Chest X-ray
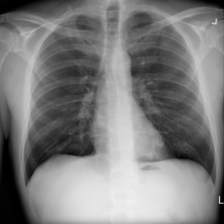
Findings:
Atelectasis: negative
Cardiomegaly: negative
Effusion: negative
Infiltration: negative
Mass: negative
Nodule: positive
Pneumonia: negative
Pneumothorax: negative
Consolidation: negative
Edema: negative
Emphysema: negative
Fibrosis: negative
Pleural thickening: negative
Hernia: negative